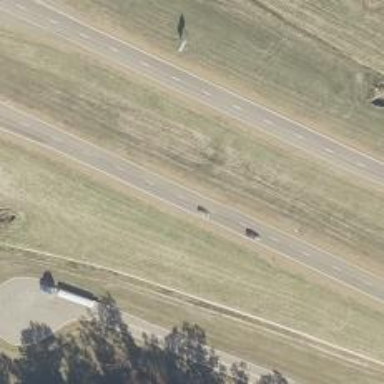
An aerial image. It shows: Dual carriageway expressway with asphalt surface. It is classified as trunk highway.